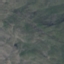
Land use / land cover: HerbaceousVegetation